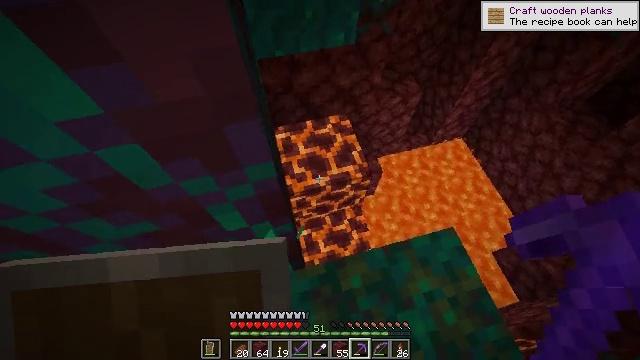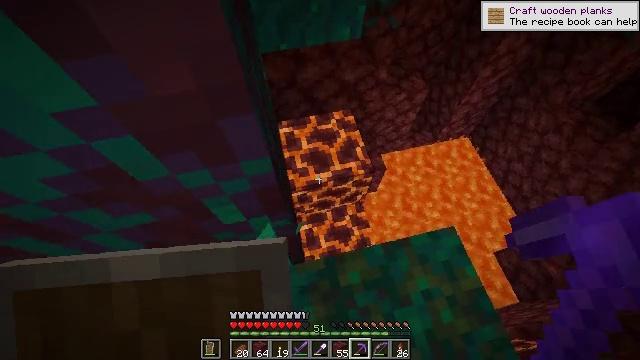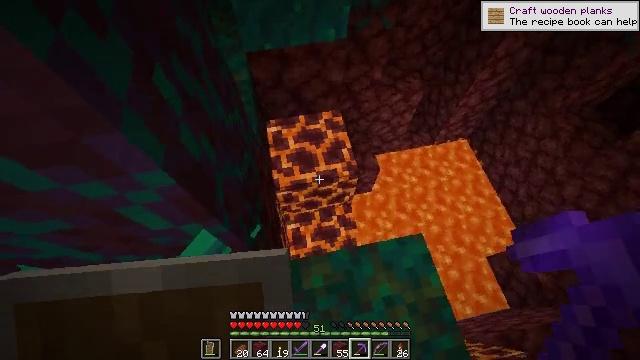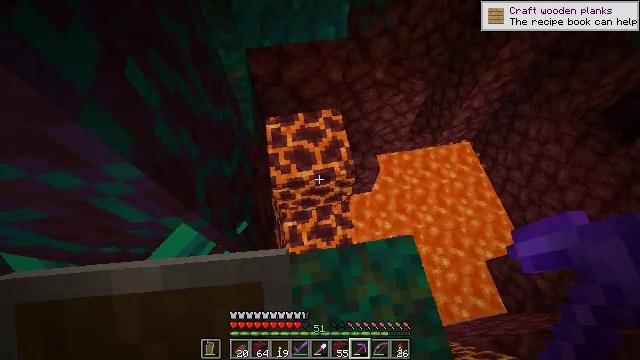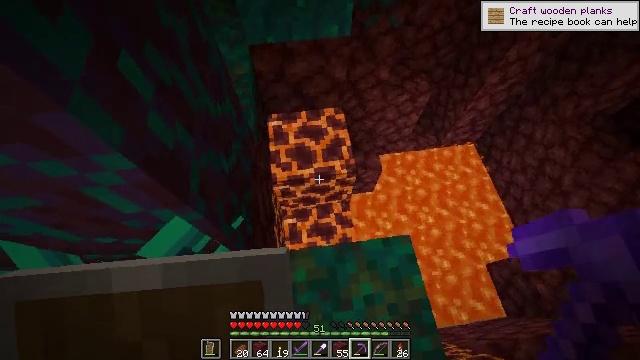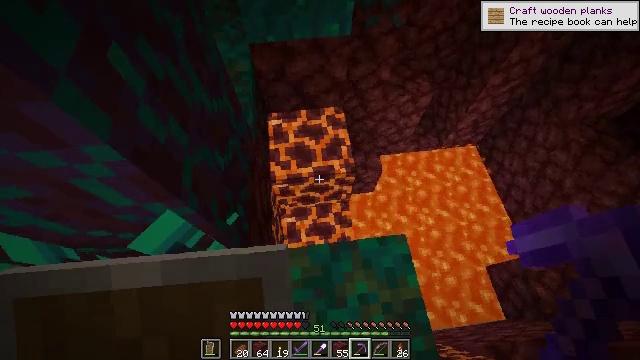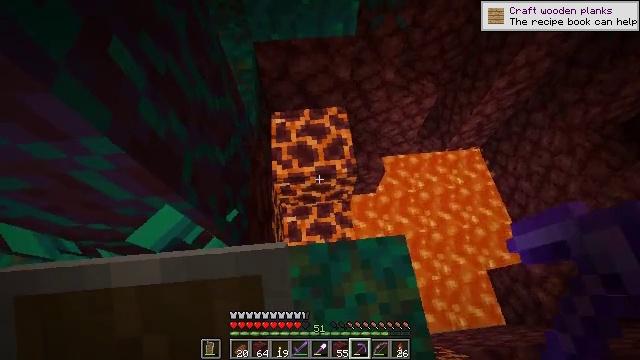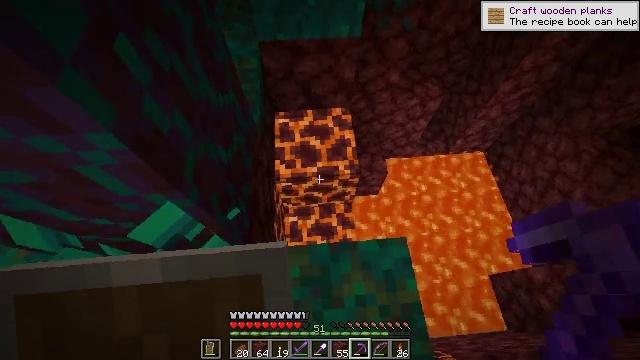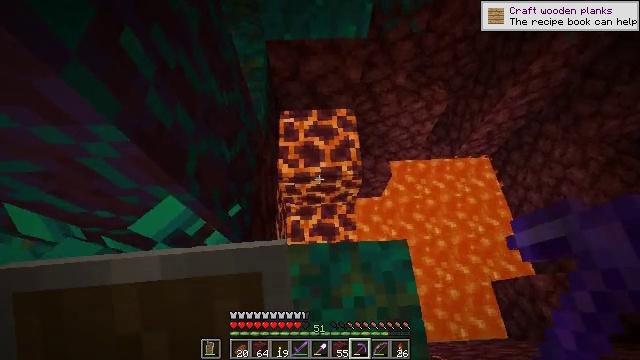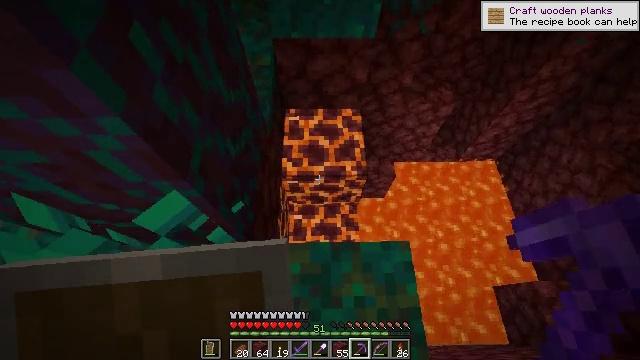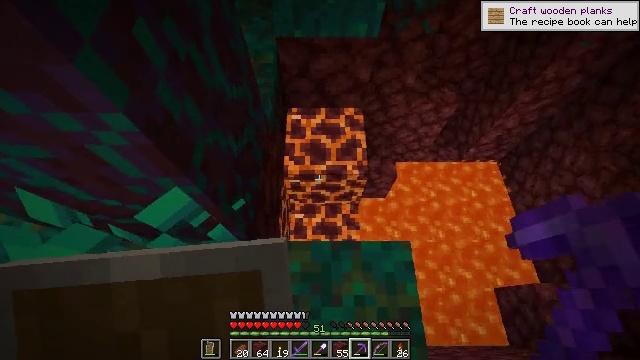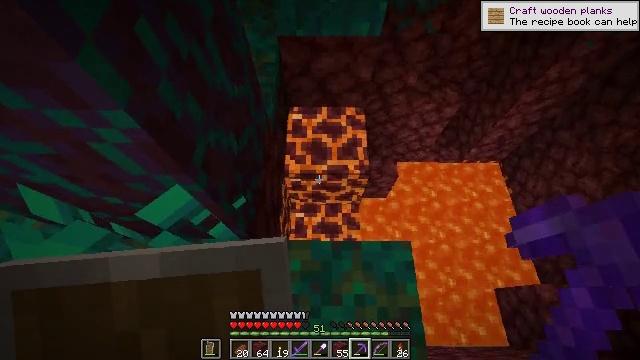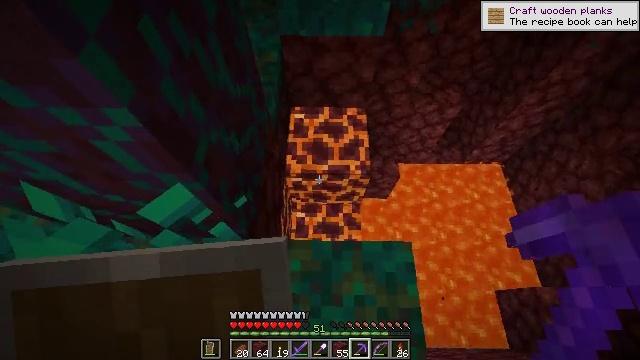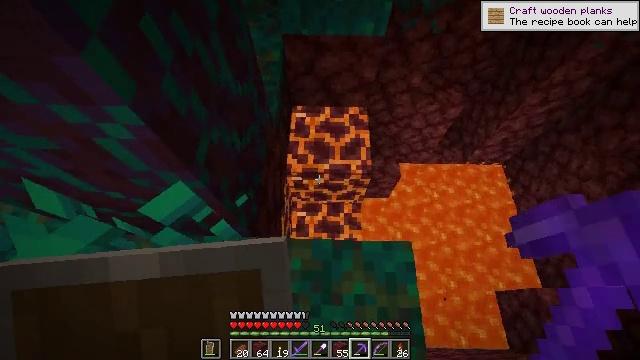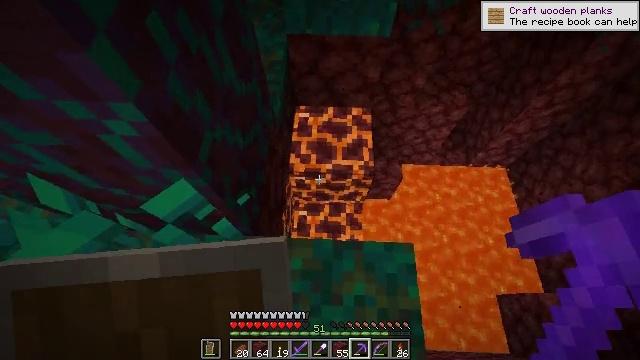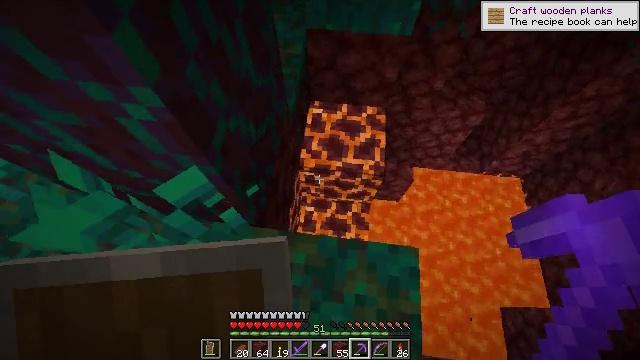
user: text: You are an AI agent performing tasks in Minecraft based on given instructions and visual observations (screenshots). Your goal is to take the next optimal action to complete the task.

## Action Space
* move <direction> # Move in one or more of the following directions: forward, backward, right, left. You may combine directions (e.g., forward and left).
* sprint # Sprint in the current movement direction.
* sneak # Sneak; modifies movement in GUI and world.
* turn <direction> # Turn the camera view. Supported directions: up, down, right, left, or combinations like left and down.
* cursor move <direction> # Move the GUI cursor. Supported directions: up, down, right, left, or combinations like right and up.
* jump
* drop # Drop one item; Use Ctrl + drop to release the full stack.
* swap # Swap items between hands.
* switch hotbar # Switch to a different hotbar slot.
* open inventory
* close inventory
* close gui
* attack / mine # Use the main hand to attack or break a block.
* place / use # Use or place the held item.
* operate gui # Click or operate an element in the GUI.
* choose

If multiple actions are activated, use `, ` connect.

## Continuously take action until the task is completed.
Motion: motion action
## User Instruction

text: Collect netherrack in the Nether.
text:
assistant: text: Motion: move right, turn left and down
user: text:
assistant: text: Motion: move right, turn left
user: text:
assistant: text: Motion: turn left
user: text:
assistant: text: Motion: turn left
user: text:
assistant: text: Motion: no_op
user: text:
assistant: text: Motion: turn left
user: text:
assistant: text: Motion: turn left
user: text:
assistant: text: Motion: turn left
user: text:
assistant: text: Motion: turn left
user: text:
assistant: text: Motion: no_op
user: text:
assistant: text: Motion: no_op
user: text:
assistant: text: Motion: no_op
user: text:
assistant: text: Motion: no_op
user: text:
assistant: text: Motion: turn left
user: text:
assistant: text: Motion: turn left
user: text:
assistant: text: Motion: turn left
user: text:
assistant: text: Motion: turn left and up
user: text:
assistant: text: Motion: turn left and up
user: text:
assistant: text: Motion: attack / mine
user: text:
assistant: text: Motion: attack / mine
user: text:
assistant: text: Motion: attack / mine
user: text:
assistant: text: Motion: attack / mine
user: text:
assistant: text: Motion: no_op
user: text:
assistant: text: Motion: no_op
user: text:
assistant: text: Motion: no_op
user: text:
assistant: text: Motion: no_op
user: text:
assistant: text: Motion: turn right and down
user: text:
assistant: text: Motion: turn right and down
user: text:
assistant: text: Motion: no_op
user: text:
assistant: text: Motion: attack / mine